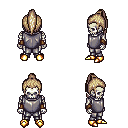
a pixel art fantasy rpg character, male body template, skeleton, steel chest armor, metal pants, white blonde long topknot hairstyle, cloth bracers, gold boots, four views (front, back, left, right), 2x2 character sprite sheet, small pixel art, hard edges, no anti-aliasing